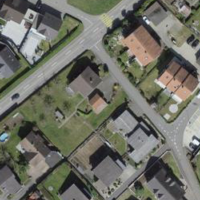
EUNIS habitat code: 54
Species observed at this site:
Petasites albus